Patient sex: M
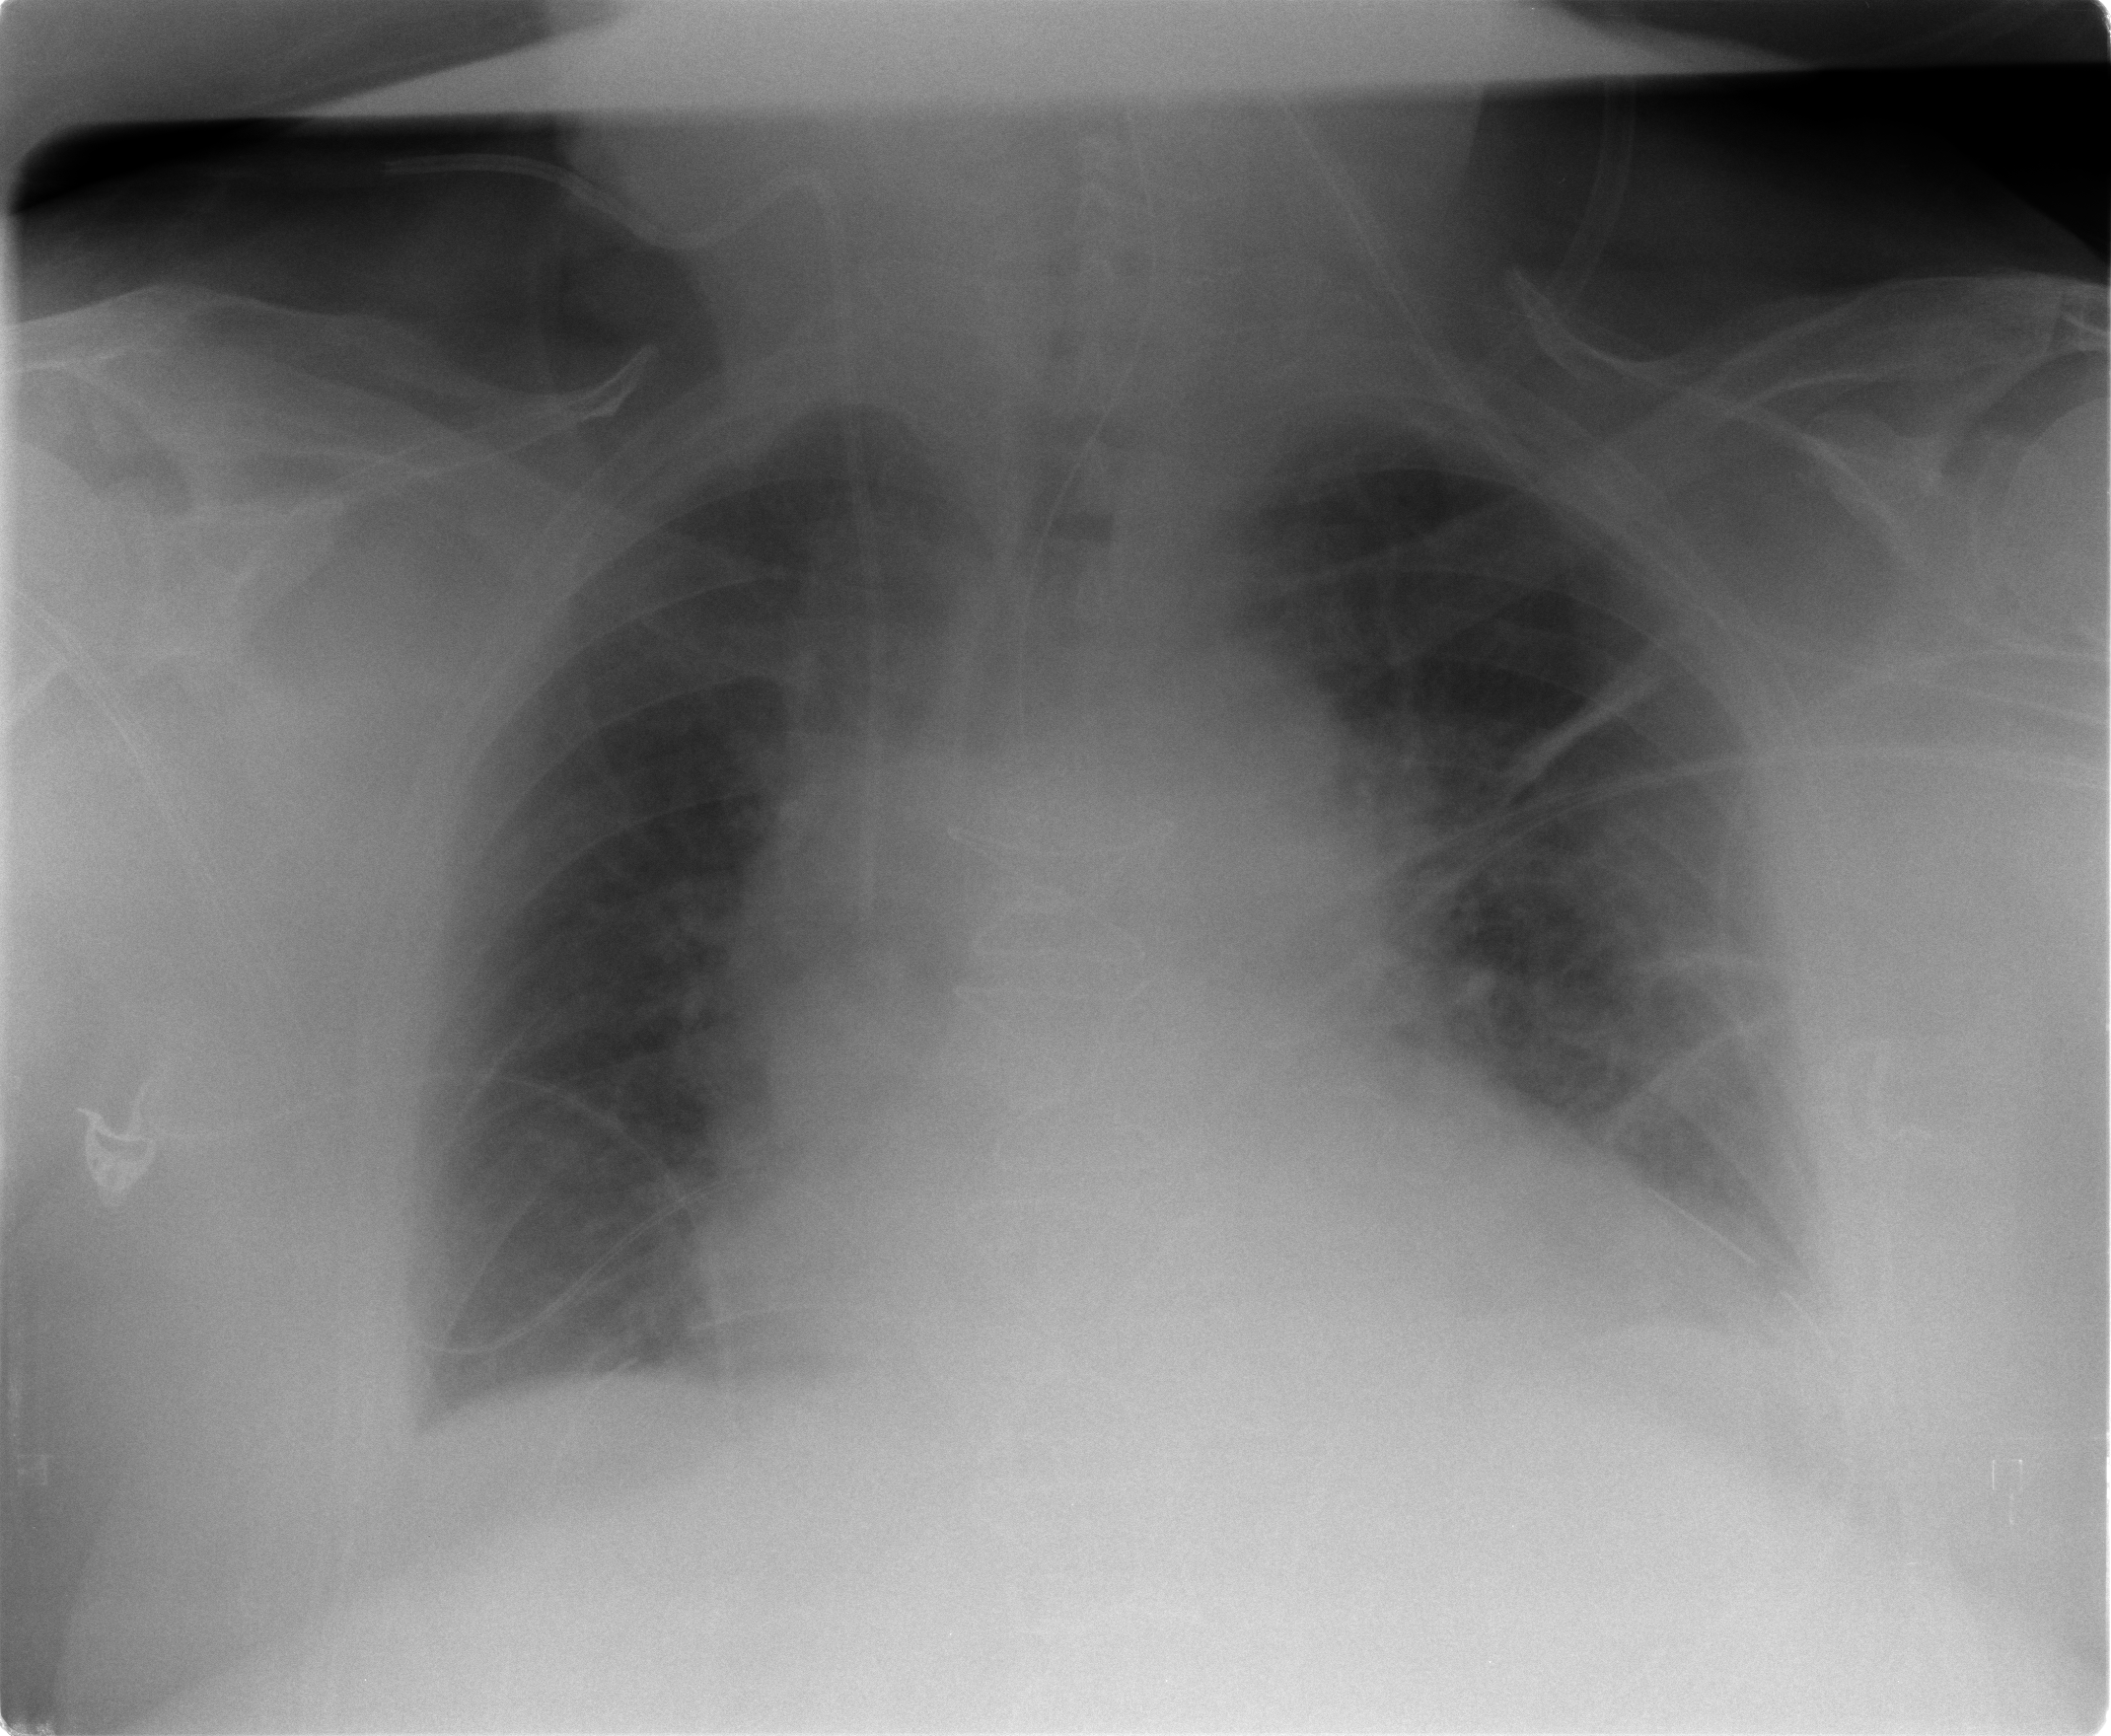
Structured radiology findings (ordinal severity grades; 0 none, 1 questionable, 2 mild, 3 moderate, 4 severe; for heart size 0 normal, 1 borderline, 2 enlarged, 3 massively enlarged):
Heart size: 2
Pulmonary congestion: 2
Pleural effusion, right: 1
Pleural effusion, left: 2
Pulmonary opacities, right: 0
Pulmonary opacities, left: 1
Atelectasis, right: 0
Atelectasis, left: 2